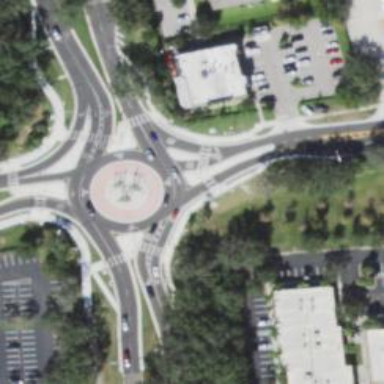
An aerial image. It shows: Footway that serves as traffic island.